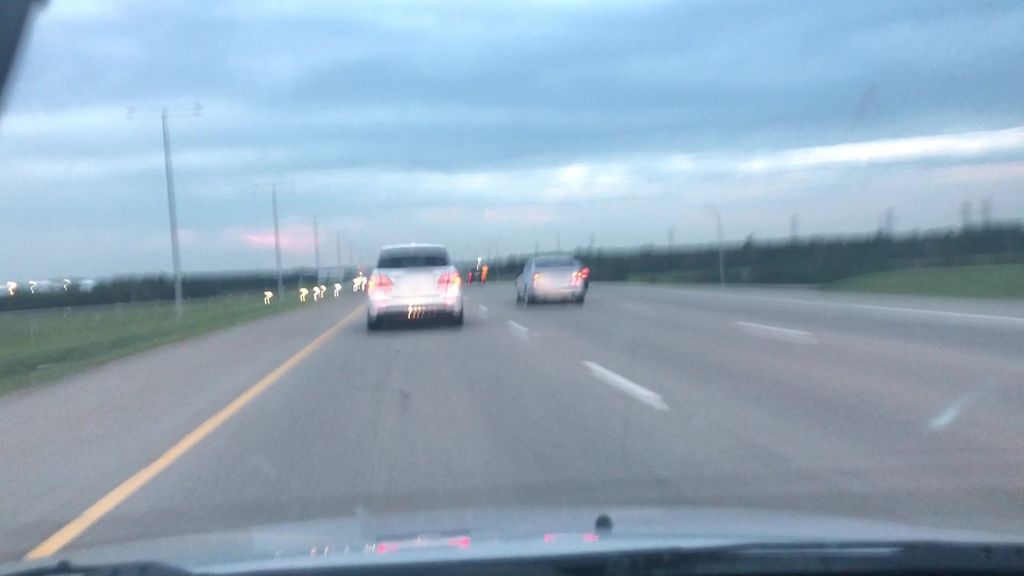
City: edmonton